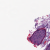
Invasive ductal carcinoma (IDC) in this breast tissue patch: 0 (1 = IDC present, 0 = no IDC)